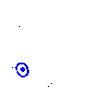
Particle: pion